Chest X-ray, PA view. Patient: 55 years old, sex M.
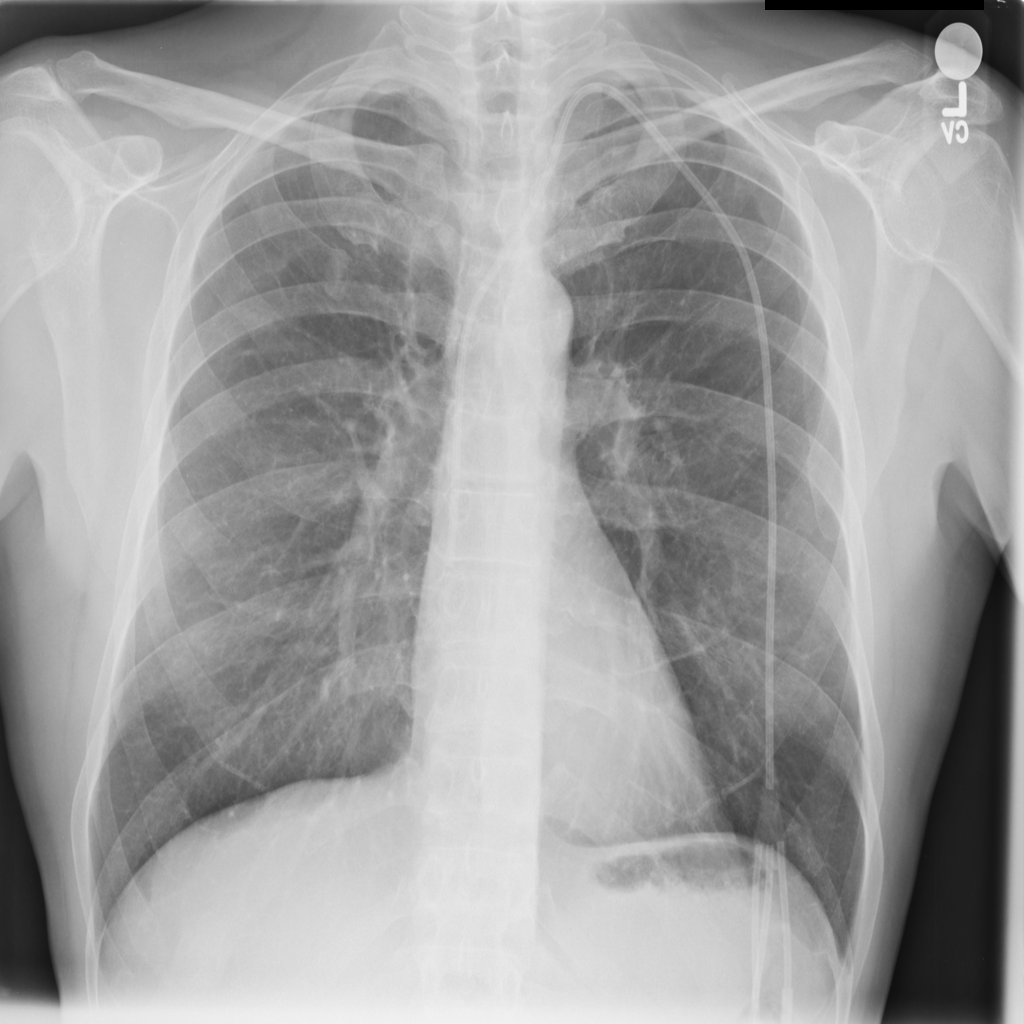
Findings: No Finding